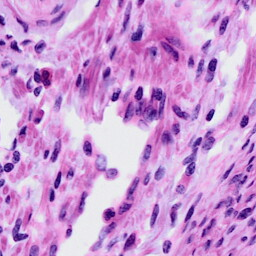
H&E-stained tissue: Cervix